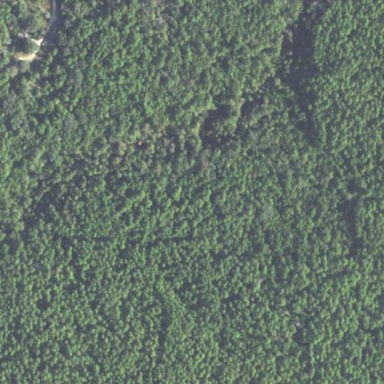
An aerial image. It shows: Mixed woodland area with various types of leaves.